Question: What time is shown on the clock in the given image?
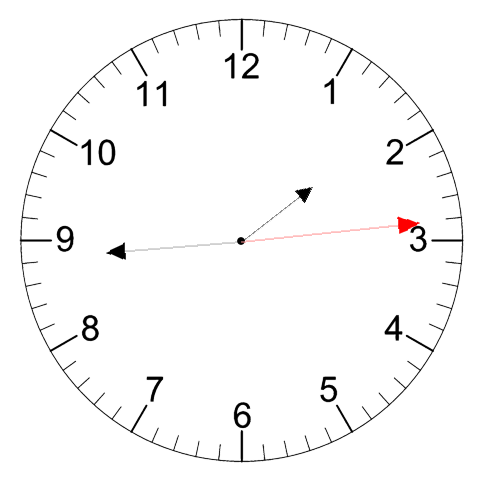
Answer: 01:44:14